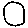
Label: moon